Aerial crown-view tile of a tropical tree (Barro Colorado Island, Panama), acquired 20250512:
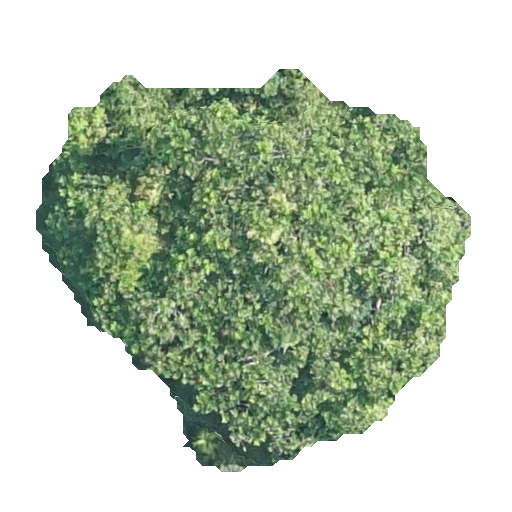
Species: Anacardium excelsum
GBIF accepted scientific name: Anacardium excelsum
Crown area: 175.332 m²